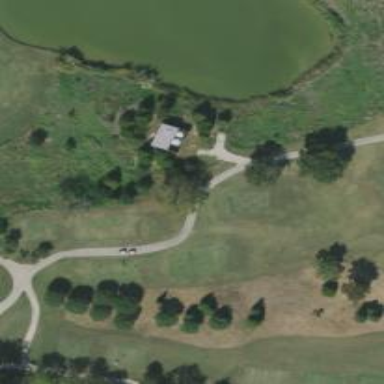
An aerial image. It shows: Service road designated as golf cart path.